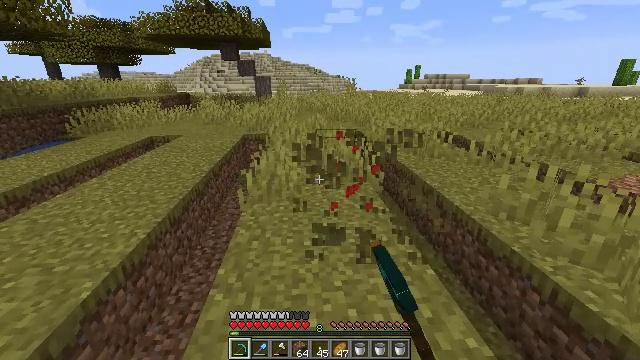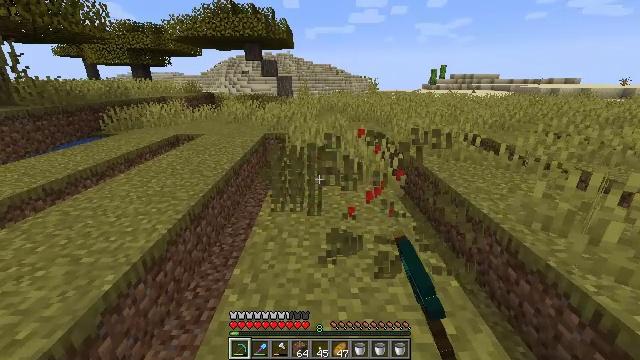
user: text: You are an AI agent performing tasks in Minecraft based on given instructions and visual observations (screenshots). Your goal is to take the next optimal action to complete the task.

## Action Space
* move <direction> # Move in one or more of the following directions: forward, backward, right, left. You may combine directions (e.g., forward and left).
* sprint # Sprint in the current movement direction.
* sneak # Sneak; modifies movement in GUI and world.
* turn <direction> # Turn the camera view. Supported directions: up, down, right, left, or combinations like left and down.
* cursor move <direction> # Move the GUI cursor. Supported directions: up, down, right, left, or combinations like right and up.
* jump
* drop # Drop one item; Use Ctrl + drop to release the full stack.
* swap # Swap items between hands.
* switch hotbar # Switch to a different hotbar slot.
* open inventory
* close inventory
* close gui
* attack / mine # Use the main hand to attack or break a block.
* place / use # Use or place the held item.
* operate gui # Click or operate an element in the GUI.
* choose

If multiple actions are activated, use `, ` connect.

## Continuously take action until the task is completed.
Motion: motion action
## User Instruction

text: Mine the poppy flower.
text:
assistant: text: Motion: move forward, turn left, attack / mine
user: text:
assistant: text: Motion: attack / mine